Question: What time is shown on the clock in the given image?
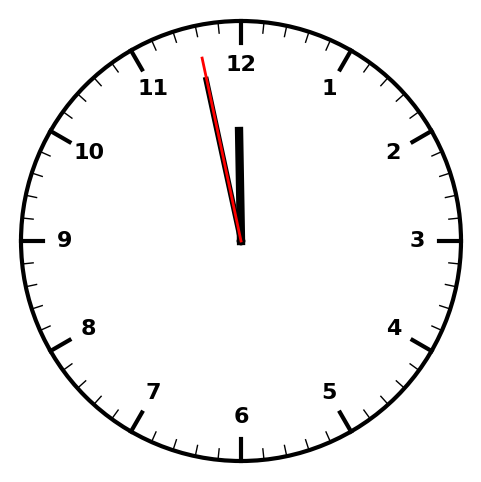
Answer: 11:57:58